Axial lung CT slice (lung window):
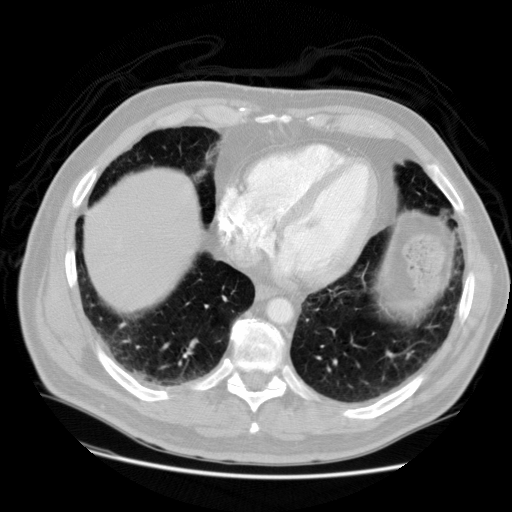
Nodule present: no